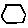
Label: hexagon